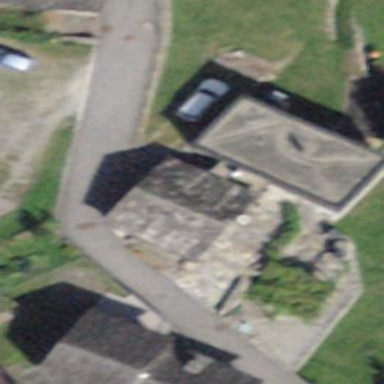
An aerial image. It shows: Stable building.